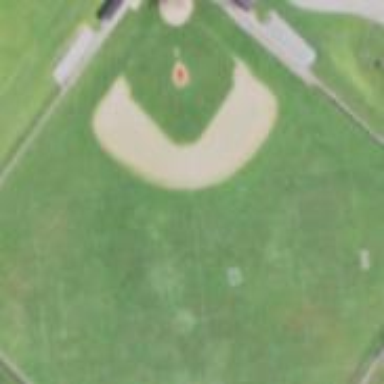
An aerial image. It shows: Grassy baseball pitch for leisure sports.